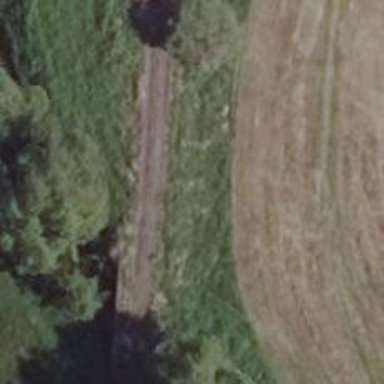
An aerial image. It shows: Abandoned railroad bridge.